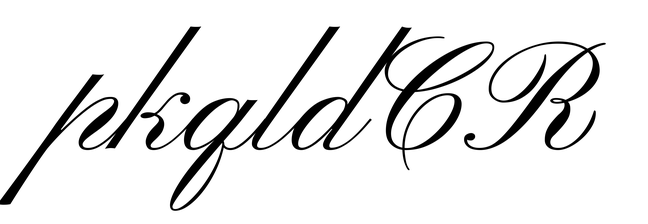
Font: PinyonScript-Regular